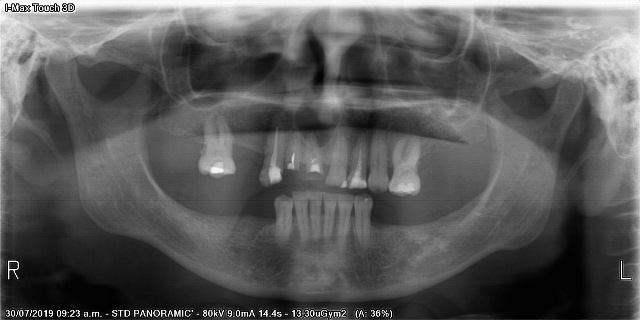
adult